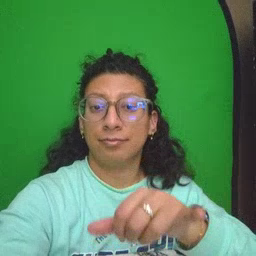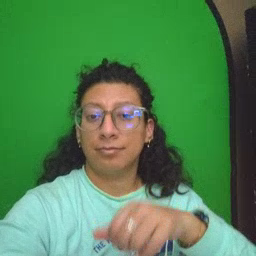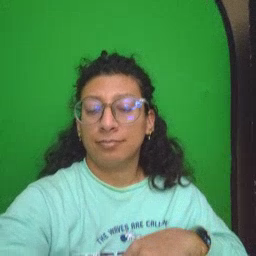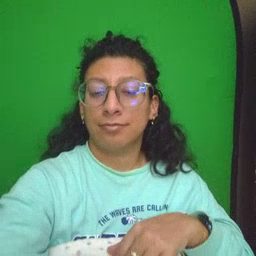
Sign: stay